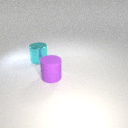
large purple rubber cylinder in front of large cyan metal cylinder